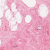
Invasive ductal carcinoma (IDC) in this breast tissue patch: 0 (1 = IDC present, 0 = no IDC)